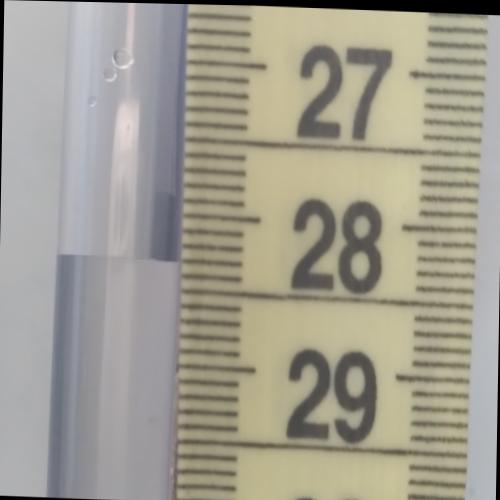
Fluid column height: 28.3 cm